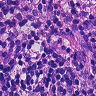
Metastatic tissue present: yes